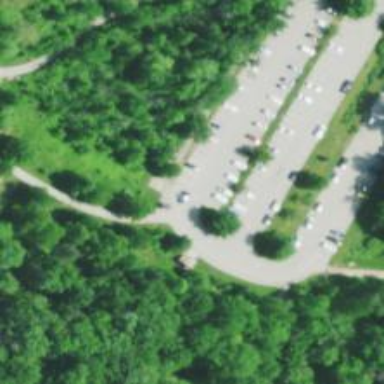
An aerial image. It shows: Asphalt path.